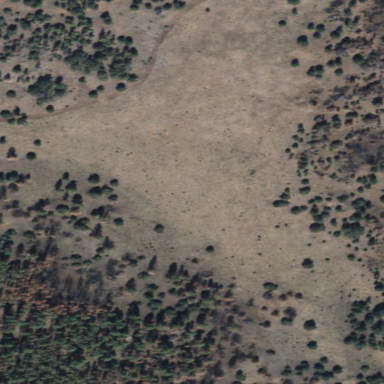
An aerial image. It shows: Area covered in scrub vegetation.